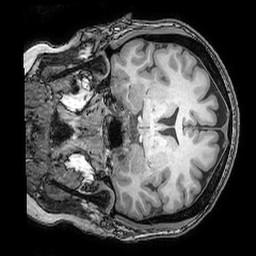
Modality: T1w
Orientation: coronal
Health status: ill
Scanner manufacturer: philips
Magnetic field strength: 3 T
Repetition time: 0.007 s
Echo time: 0.0035 s